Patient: sex F, age 69
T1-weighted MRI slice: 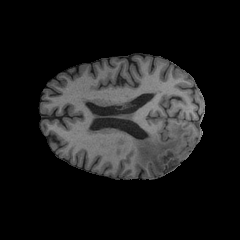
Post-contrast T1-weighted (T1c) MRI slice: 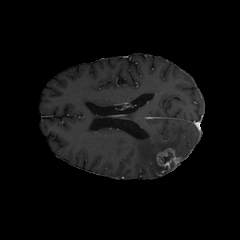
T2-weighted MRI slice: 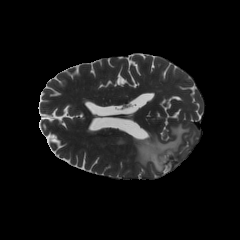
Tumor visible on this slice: yes
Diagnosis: Glioblastoma, IDH-wildtype
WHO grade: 4